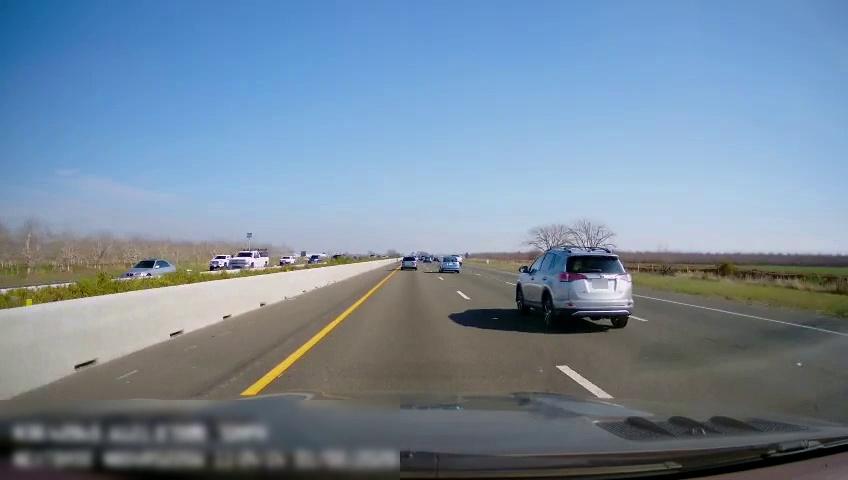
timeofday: Day
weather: Sunny
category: Drivable Space
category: Vehicles | Car
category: Vehicles | Car
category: Vehicles | SUV
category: Vehicles | Truck
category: Vehicles | Truck
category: Vehicles | SUV
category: Vehicles | SUV
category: Vehicles | SUV
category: Lanes | Current Lane
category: Lanes | Current Lane
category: Lanes | Alternate Lane
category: Lanes | Alternate Lane